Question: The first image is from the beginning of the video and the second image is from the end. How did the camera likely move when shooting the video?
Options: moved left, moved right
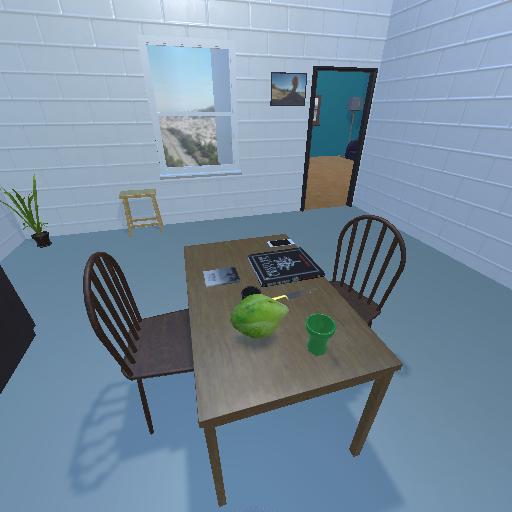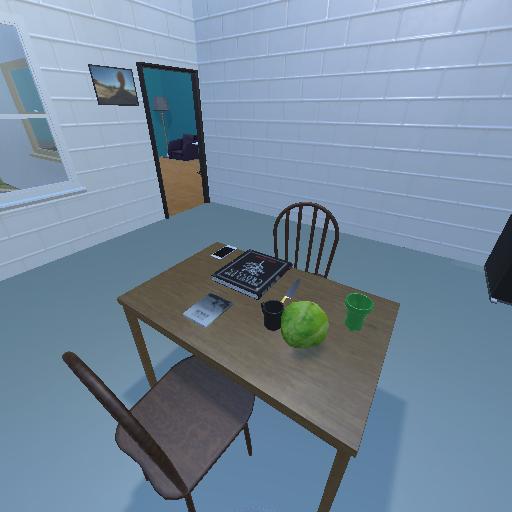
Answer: moved left